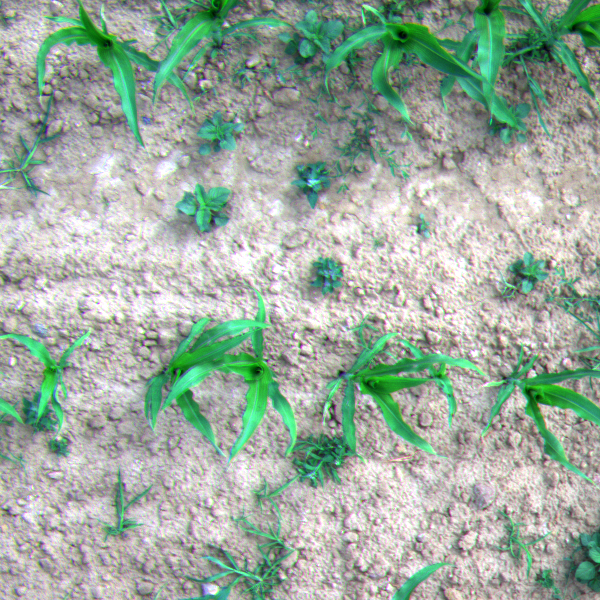
Acquisition date: 2023-06-15
Tile: 0149
Annotated plant instances:
label: maize
label: maize
label: maize
label: maize
label: maize
label: maize
label: maize
label: maize
label: maize
label: maize
label: maize
label: amaranth
label: amaranth
label: amaranth
label: amaranth
label: amaranth
label: amaranth
label: quickweed
label: quickweed
label: quickweed
label: maize
label: barnyard_grass
label: barnyard_grass
label: barnyard_grass
label: barnyard_grass
label: barnyard_grass
label: barnyard_grass
label: barnyard_grass
label: barnyard_grass
label: barnyard_grass
label: maize
label: barnyard_grass
label: weed_other
label: weed_other
label: weed_other
label: weed_other
label: weed_other
label: weed_other
label: weed_other
label: weed_other
label: amaranth
label: barnyard_grass
label: barnyard_grass
label: barnyard_grass
label: barnyard_grass
label: quickweed
label: quickweed
label: barnyard_grass
label: barnyard_grass
label: barnyard_grass
label: maize
label: weed_other
label: weed_other
label: maize
label: weed_other
label: maize
label: barnyard_grass
label: barnyard_grass
label: weed_other
label: weed_other
label: weed_other
label: barnyard_grass
label: barnyard_grass
label: quickweed